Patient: sex M, age 46
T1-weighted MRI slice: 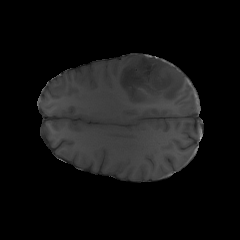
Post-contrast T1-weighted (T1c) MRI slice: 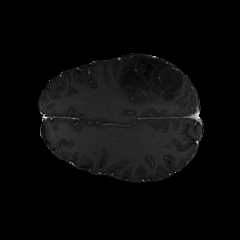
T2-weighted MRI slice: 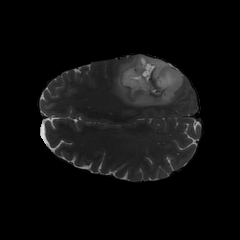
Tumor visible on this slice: yes
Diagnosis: Astrocytoma, IDH-mutant
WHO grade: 3